Question: I have a Kendo grid with a ForeignKey column. As it is not obvious for a user that he can click on this column to edit information, I'd like to add an arrow at the end of each row, like on the picture below:

I tried changing GridForeignKey editor template, however, this will only affect the state when user already clicked on the row in order to edit it. And what I need is to add arrow icon to the "static" state of the field, before it is being edited.
I also tried to play with css classes like k-i-arrow-s,k-state-selected and .k-state-hover. However, it looks like I'm moving in a wrong direction and there must be a more simple way.
The API reference of Kendo grid was not really helpful.
Maybe I can add a template for the default appearance in addition to already existing template for GridForeignKey? Still, can't see how it is possible to use two templates.
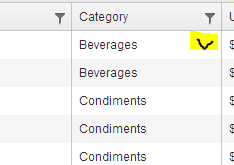
Answer: Asked this question to the Kendo guys and here is the response.
Their solution indeed worked for me:
I would suggest you to specify a ClientTemplate for the foreign key column. In the template you could add a tag with k-icon and k-i-arrow-s classes to include the arrow.
E.g.
'''
.ClientTemplate("#=data.Employee.EmployeeName# <span class='custom-arrow k-icon k-i-arrow-s'></span>");
'''
I also included a custom-arrow class to position the arrow.
E.g.
'''
<style>
.custom-arrow.k-icon
{
float: right;
}
</style>
'''